Field crop: tomato
Growth stage: 2
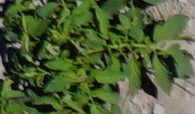
Species: tomato